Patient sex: M
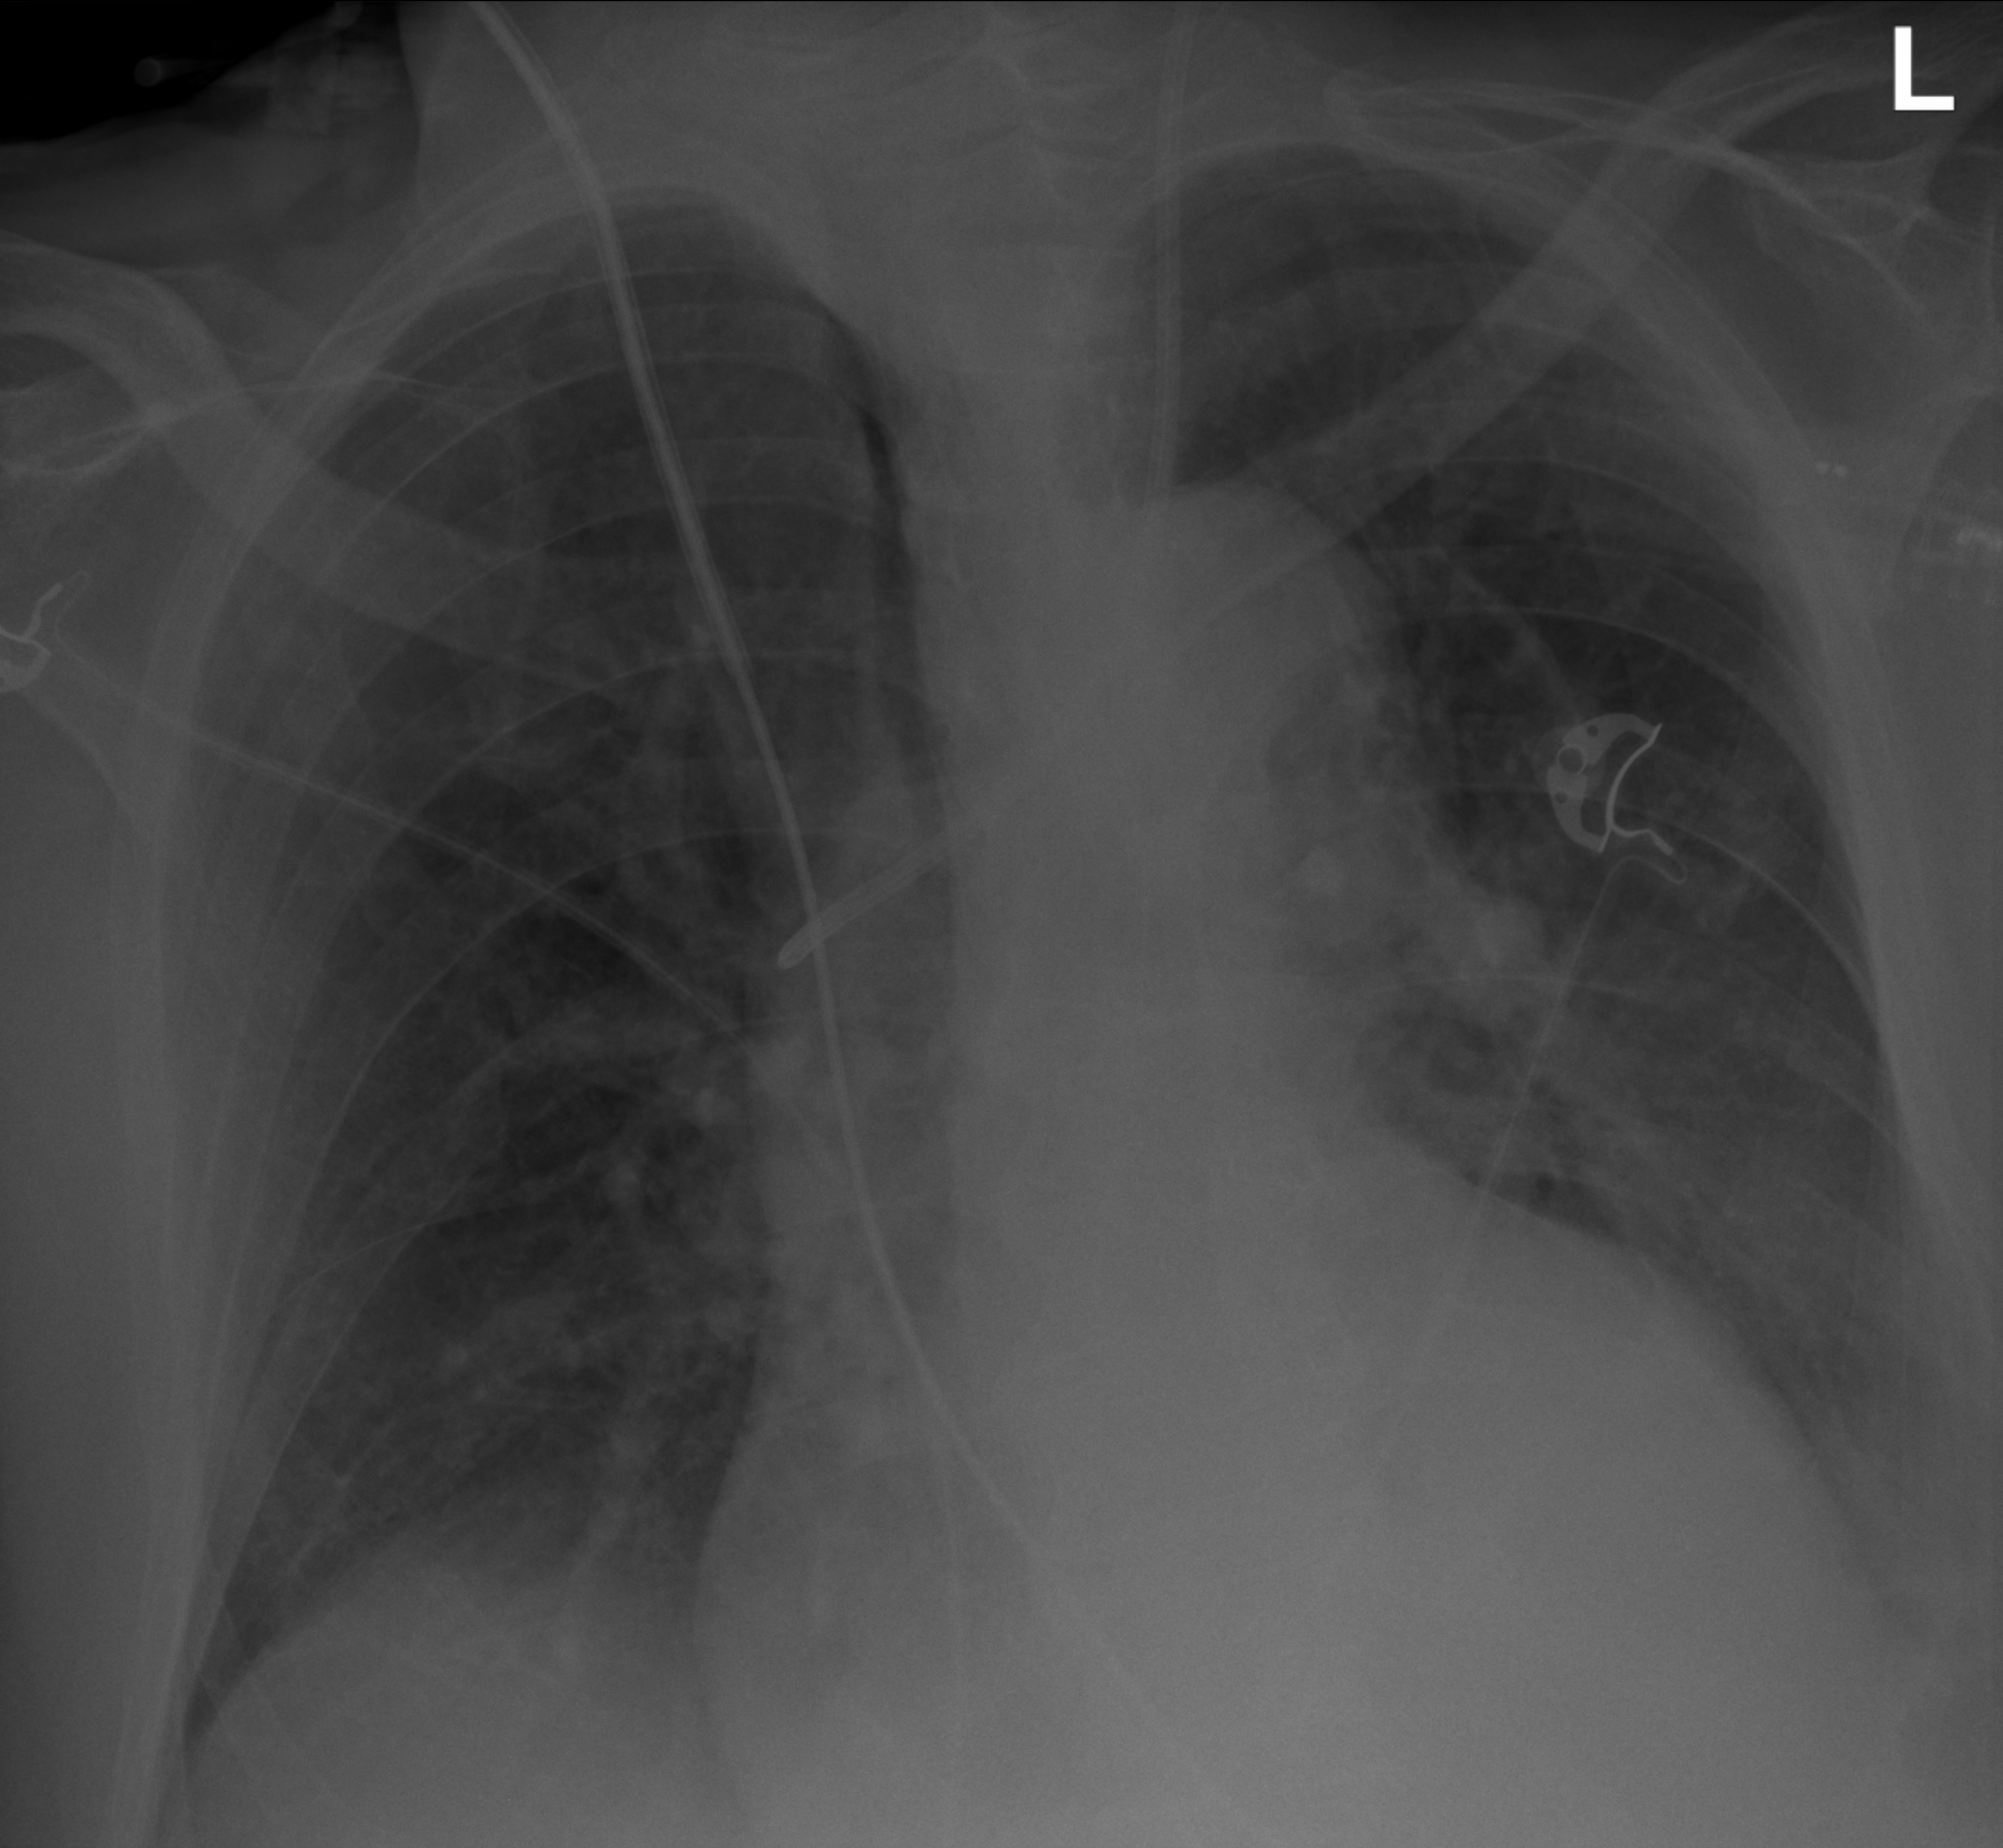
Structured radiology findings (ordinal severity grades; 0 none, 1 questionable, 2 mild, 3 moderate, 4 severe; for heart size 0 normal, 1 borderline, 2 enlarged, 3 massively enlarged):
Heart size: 0
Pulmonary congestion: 1
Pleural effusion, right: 0
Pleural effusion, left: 2
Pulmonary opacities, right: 0
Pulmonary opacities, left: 2
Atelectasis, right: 2
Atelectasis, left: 2